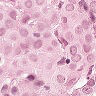
Metastatic tissue present: yes